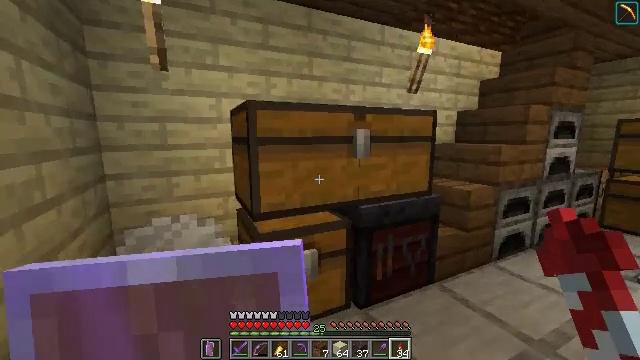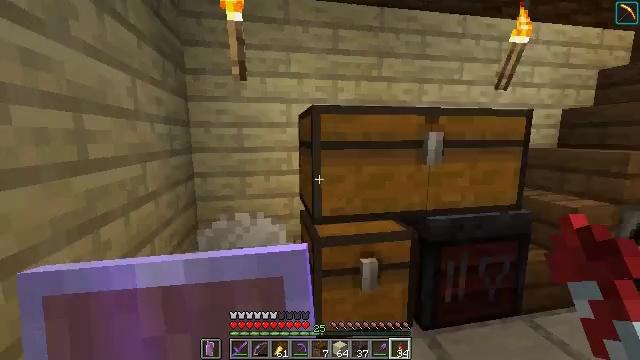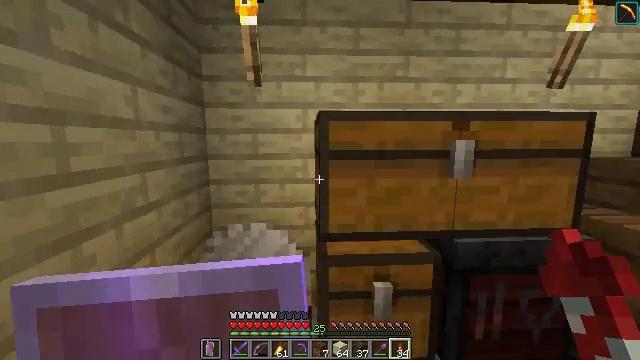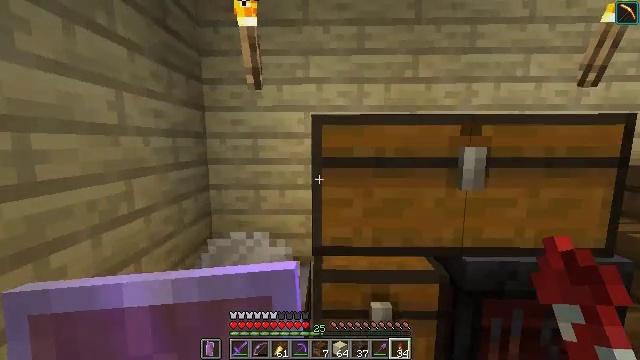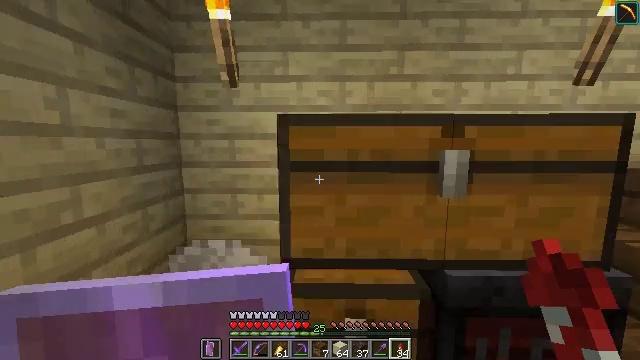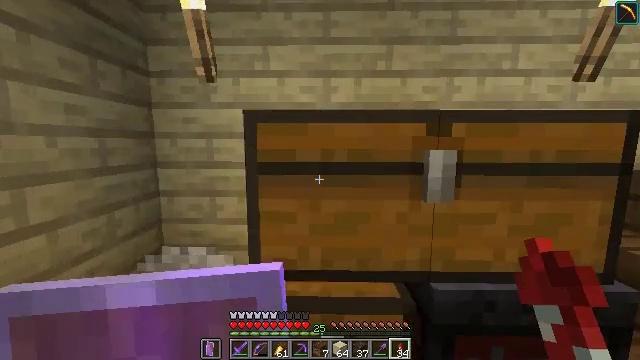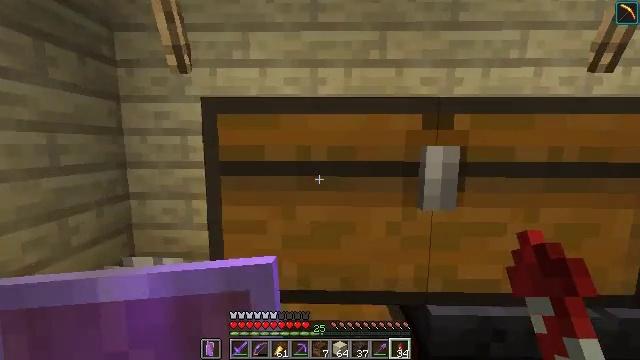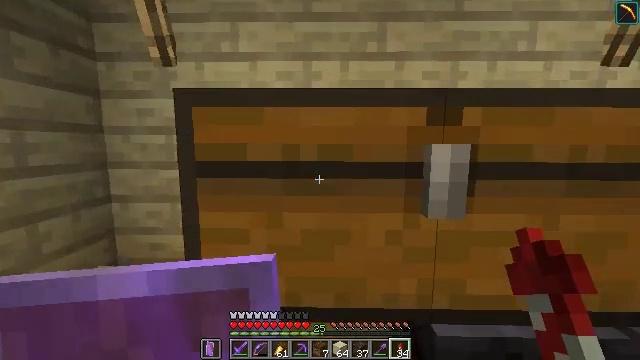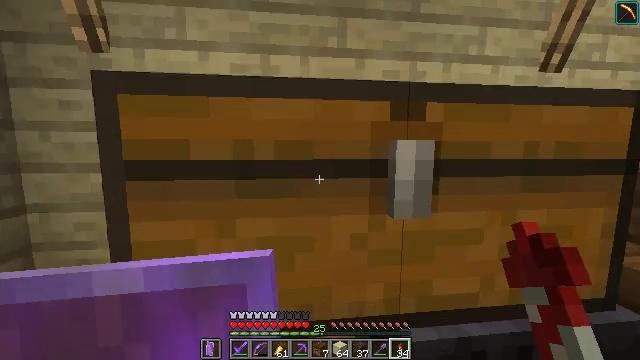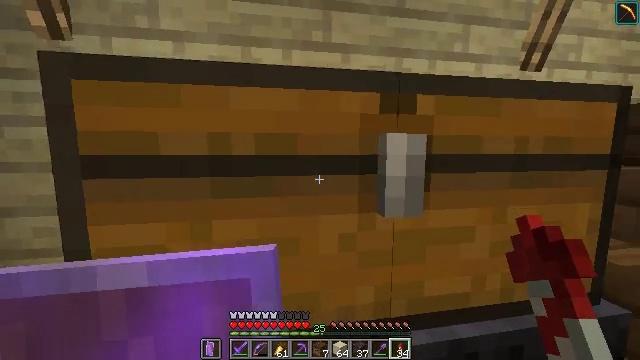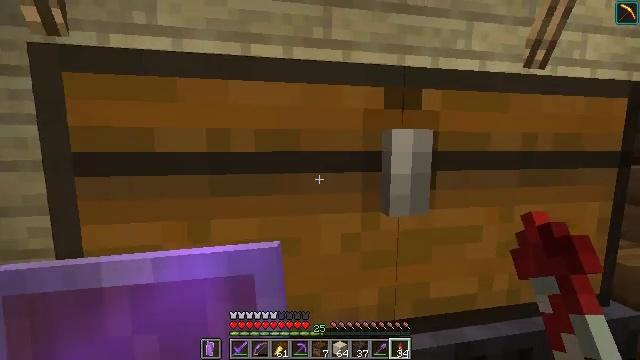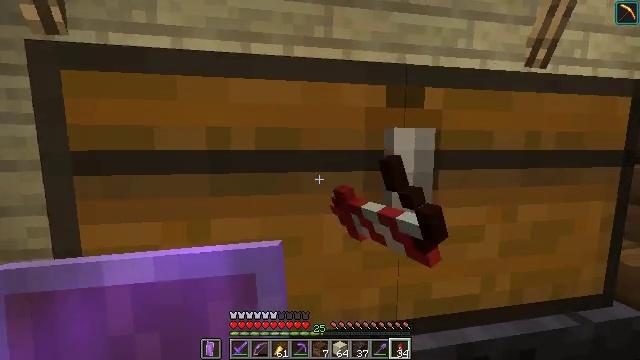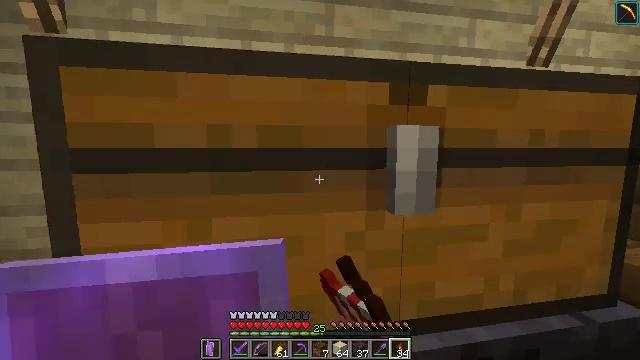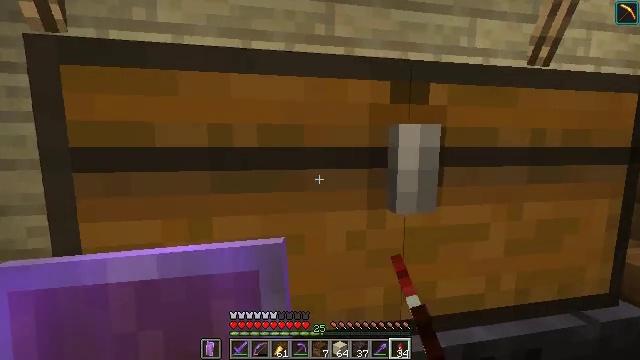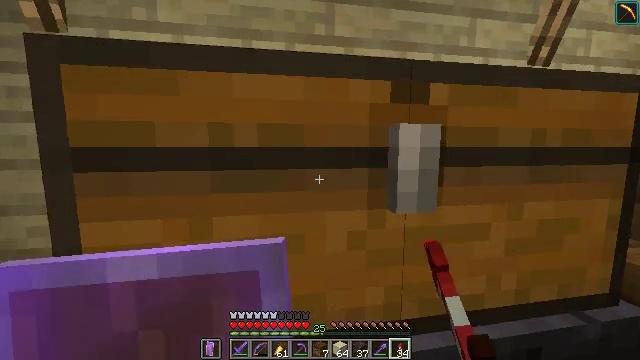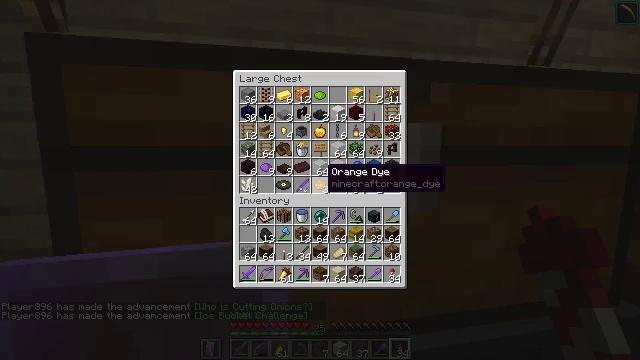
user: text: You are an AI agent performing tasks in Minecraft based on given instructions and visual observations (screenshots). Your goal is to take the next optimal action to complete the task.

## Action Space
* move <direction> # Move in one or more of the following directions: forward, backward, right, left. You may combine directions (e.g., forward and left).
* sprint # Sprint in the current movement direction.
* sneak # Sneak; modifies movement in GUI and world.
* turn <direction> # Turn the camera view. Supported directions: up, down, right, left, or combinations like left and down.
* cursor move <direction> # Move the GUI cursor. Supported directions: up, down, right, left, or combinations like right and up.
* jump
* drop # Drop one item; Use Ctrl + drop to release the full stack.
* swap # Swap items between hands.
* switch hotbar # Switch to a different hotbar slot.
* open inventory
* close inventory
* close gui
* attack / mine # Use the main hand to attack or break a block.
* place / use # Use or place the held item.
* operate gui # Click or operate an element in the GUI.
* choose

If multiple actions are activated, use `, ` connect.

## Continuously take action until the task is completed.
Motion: motion action
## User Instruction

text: Use a crafting table to craft brown dye.
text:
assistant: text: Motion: move forward and move right, turn left
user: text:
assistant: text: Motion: move forward and move right, turn left
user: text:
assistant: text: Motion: move forward and move right, turn left
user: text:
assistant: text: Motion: move forward and move right
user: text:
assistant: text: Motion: move forward
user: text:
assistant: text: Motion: move forward
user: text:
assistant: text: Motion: no_op
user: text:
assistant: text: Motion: turn right
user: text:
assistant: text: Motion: turn right
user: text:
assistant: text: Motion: use / place
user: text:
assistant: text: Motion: use / place
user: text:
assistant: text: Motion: use / place
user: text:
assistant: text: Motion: no_op
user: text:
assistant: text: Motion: no_op
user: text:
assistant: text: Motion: open gui
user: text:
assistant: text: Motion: no_op
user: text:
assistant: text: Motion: no_op
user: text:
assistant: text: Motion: no_op
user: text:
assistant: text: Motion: no_op
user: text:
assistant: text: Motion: no_op
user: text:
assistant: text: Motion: no_op
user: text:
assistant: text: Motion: no_op
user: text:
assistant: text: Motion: no_op
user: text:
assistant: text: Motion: no_op
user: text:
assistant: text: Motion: no_op
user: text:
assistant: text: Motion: no_op
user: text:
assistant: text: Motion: no_op
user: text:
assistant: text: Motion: no_op
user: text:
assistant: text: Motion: no_op
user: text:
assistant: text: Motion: close gui